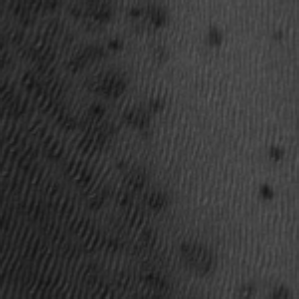
Label: frost